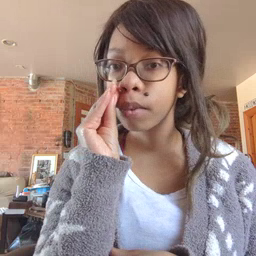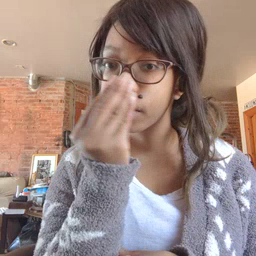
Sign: flower